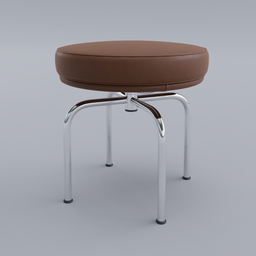
Label: furniture